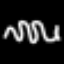
Label: squiggle